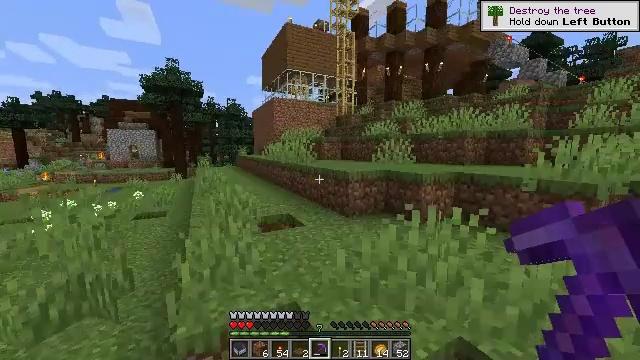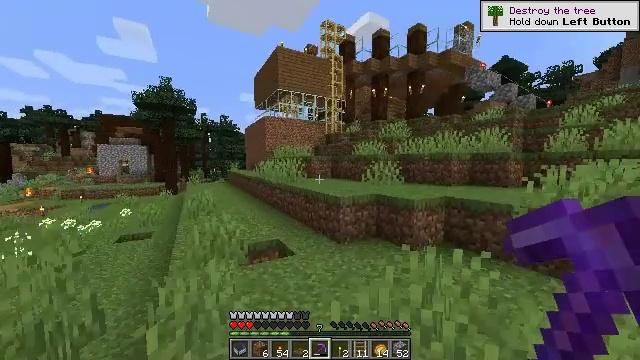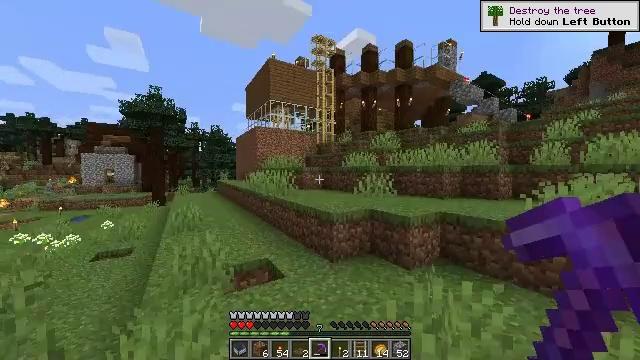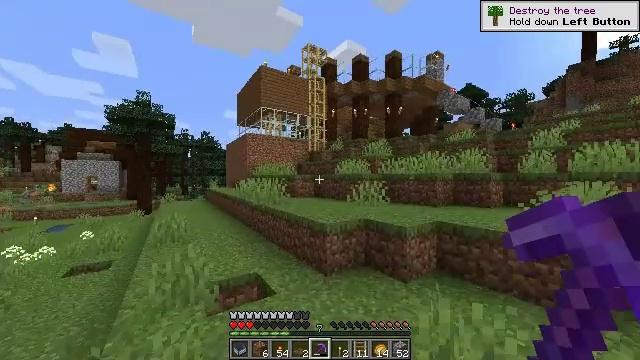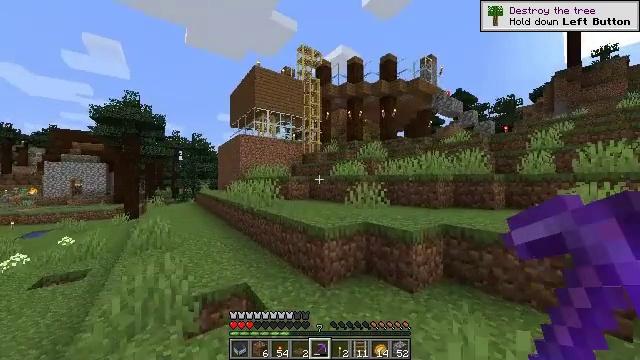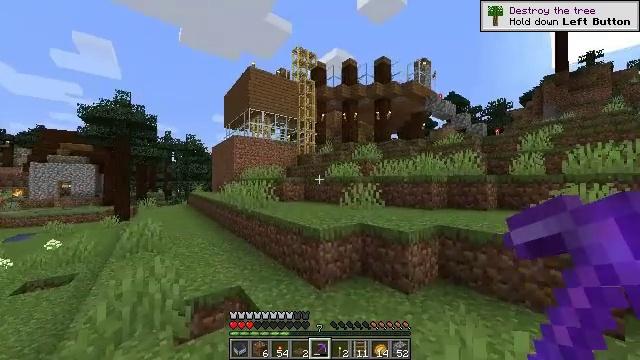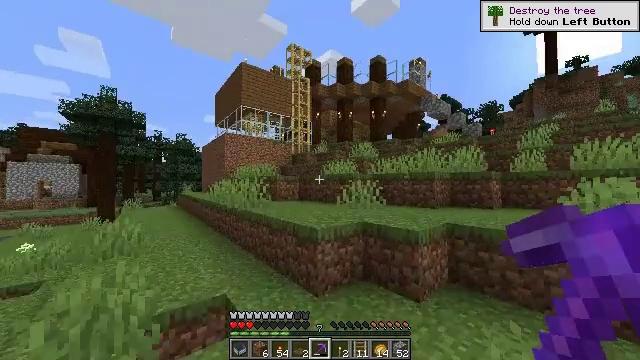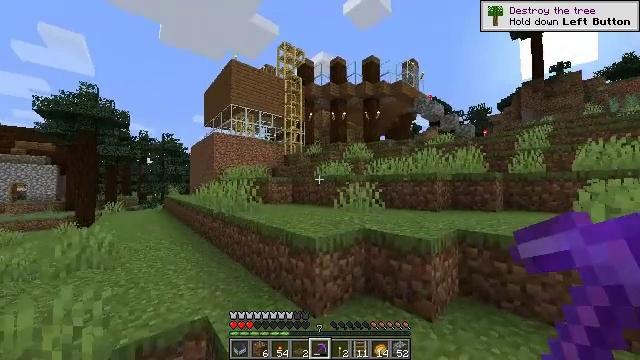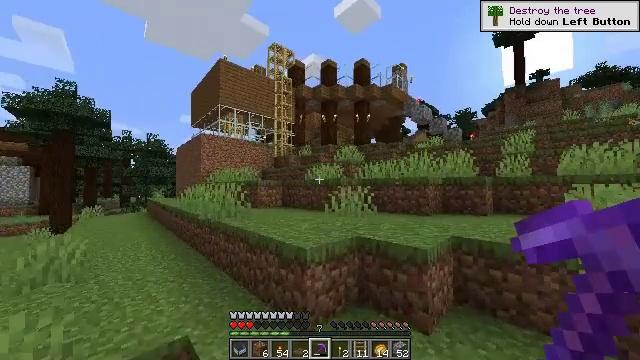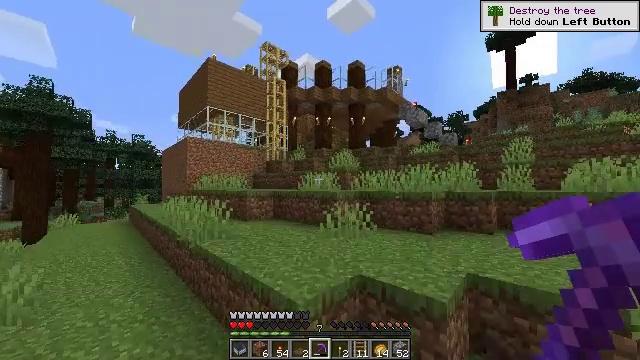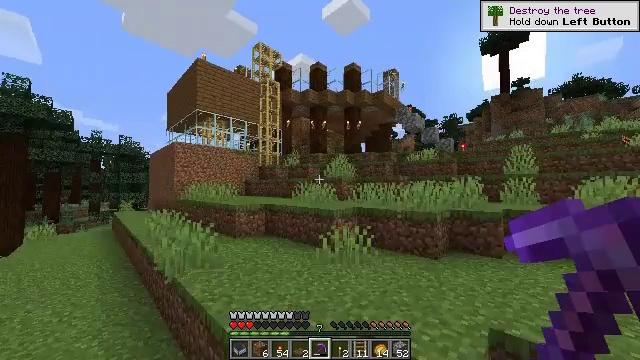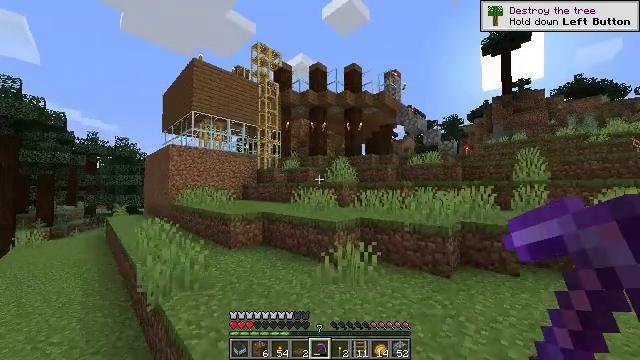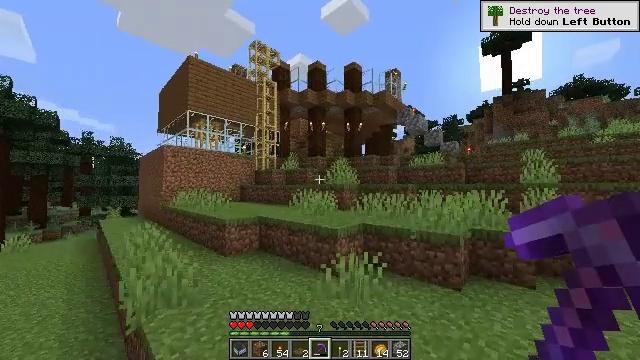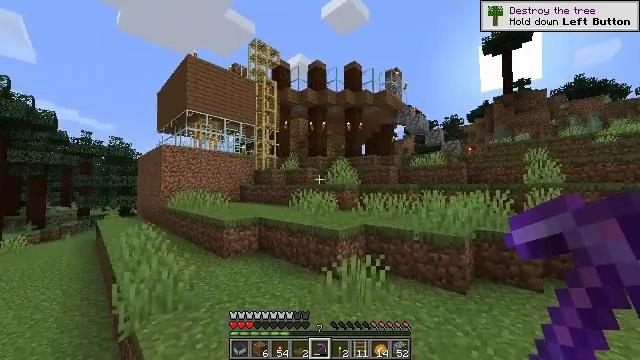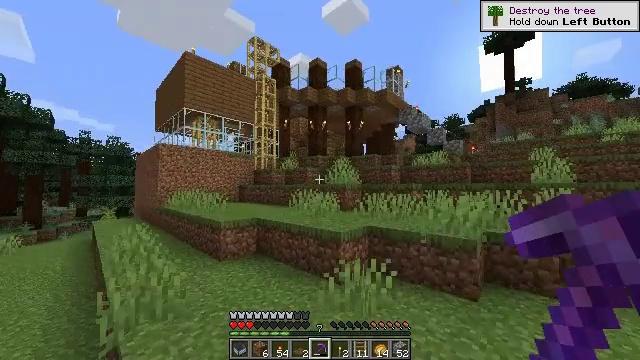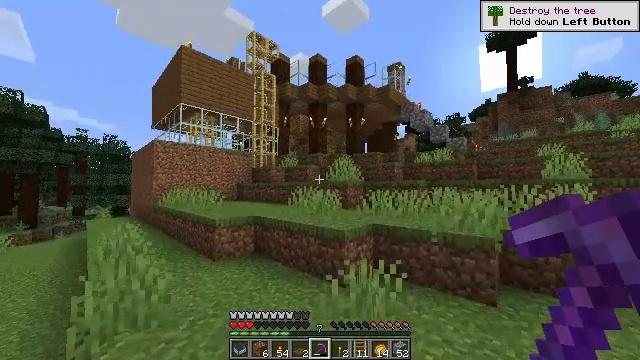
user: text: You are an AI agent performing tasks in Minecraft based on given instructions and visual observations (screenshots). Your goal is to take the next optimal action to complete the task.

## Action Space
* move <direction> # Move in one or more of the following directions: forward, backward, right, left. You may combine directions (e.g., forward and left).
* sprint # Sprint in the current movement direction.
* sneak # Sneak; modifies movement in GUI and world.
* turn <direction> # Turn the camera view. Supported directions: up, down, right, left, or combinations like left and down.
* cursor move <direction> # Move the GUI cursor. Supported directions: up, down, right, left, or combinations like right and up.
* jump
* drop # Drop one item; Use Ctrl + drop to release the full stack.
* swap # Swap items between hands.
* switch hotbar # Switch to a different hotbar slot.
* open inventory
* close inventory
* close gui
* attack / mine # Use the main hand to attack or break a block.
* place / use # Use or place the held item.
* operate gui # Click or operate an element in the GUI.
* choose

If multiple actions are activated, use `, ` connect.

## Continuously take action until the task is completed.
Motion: motion action
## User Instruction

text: Retrieve the torch.
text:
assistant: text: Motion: move forward, sprint, turn right and up, jump
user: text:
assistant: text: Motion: move forward, turn right and up, jump
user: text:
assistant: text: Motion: move forward, turn right and up, jump
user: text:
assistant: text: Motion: move forward, turn right, jump
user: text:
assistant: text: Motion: move forward, turn right, jump
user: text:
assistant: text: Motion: move forward, turn right, jump
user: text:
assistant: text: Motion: move forward, turn right, jump
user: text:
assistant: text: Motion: move forward, turn right, jump
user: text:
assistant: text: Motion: move forward, turn right, jump
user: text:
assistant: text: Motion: move forward, turn right, jump
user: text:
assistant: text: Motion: move forward, sprint, jump
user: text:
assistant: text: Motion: move forward, sprint, jump
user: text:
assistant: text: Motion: move forward, sprint, jump
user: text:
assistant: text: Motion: move forward, sprint, jump
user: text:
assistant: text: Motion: move forward, jump
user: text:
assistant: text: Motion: move forward, jump
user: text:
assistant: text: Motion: move forward, jump
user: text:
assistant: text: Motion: move forward, jump
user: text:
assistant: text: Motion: move forward, jump
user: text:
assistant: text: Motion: move forward, sprint, jump
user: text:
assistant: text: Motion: move forward, sprint, jump
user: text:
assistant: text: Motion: move forward, sprint, jump
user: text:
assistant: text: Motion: move forward, sprint, jump
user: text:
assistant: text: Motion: move forward, jump
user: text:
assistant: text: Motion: move forward, jump
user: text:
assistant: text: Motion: move forward, jump
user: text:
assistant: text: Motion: move forward, jump
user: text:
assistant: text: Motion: move forward, jump
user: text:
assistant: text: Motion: move forward, sprint, jump
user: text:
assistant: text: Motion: move forward, sprint, jump